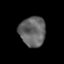
Tissue: prostate
Cell type: T cells
Senescence score: 0.3409
Nuclear area (px): 768
Mean DAPI intensity: 100.046